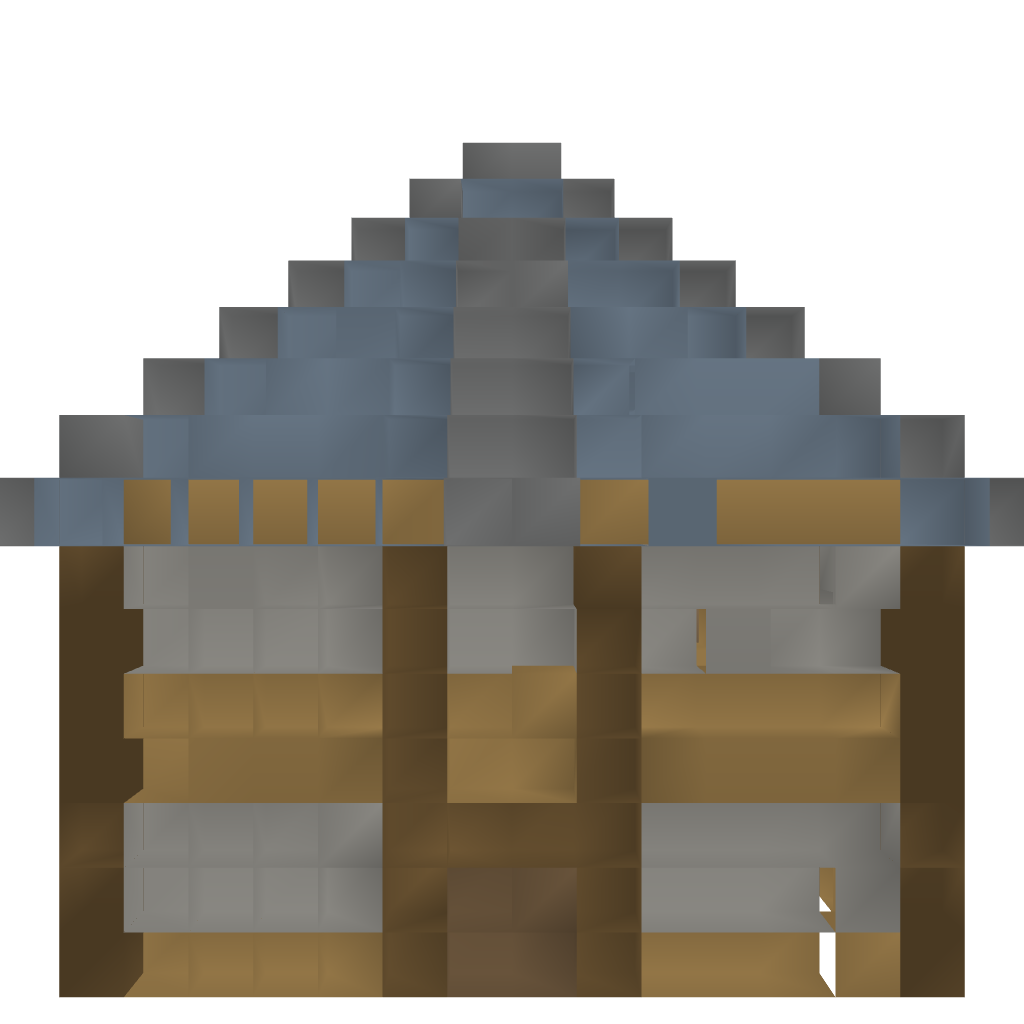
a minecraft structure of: Just A House